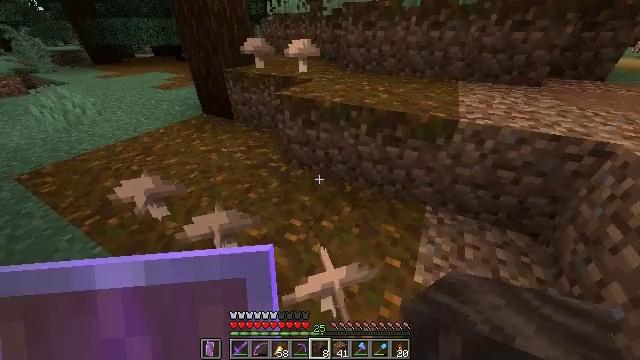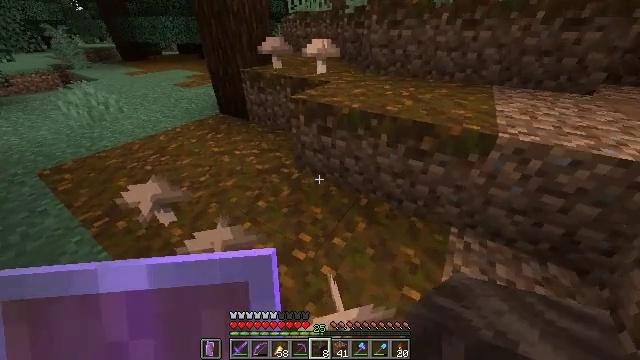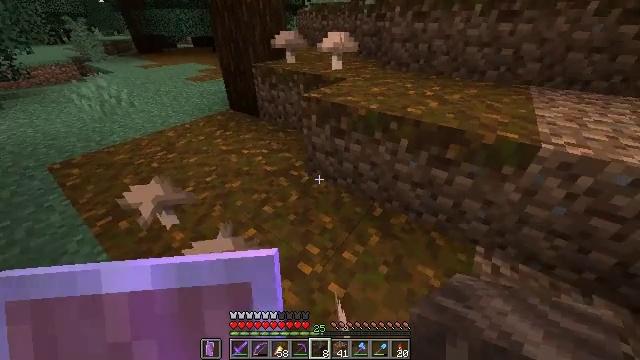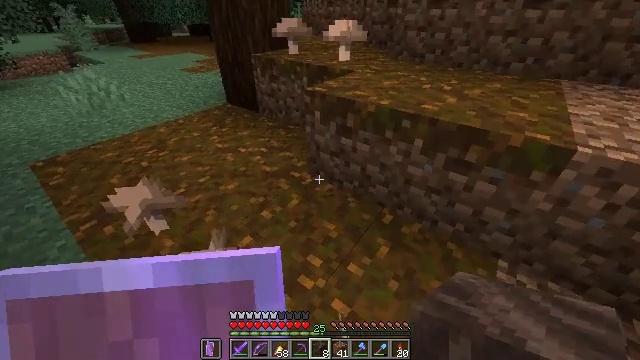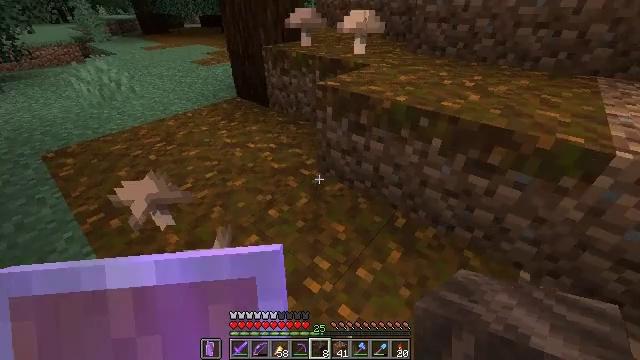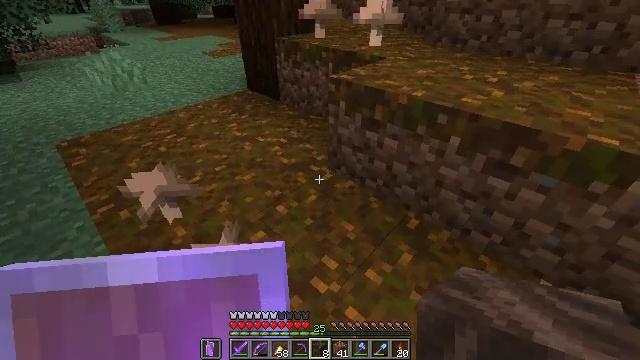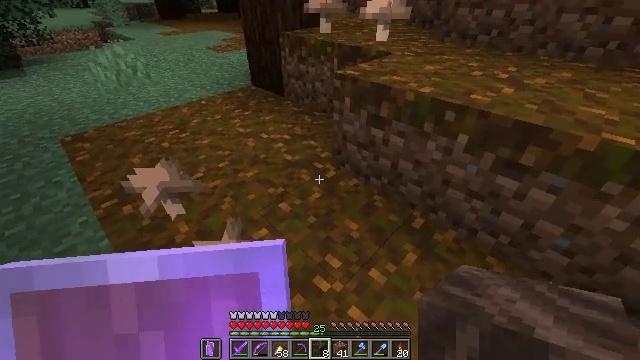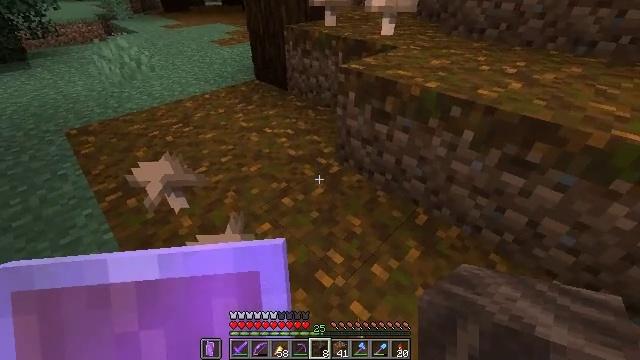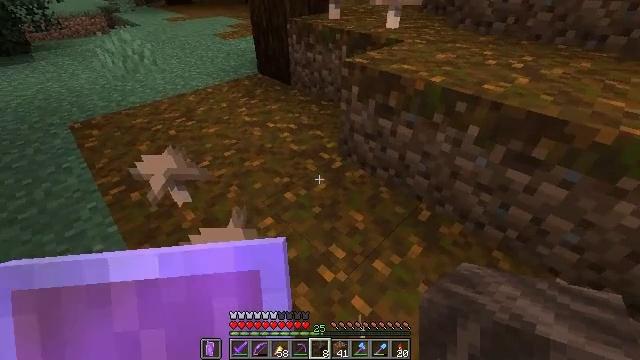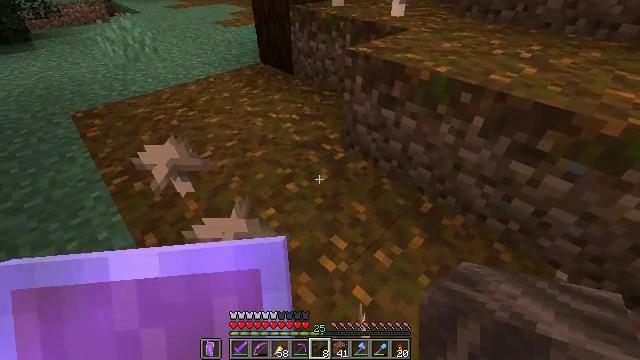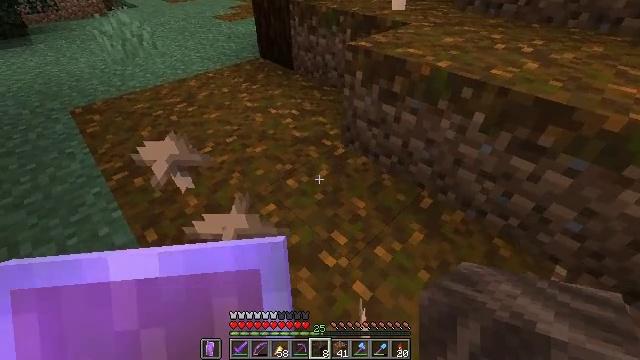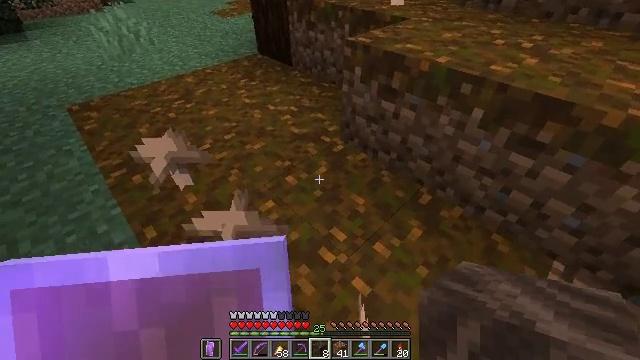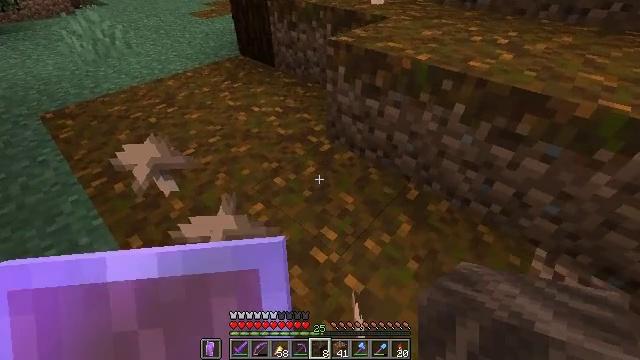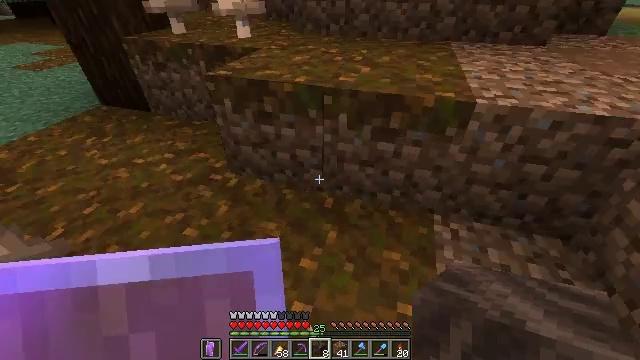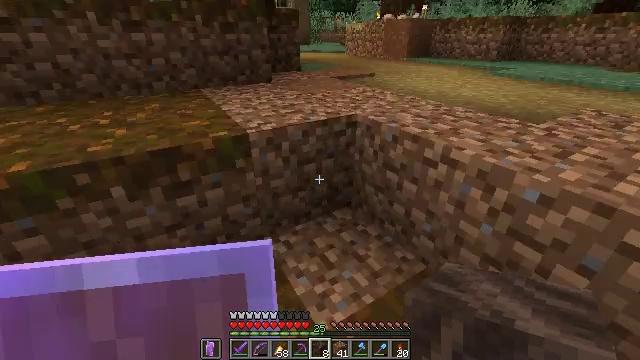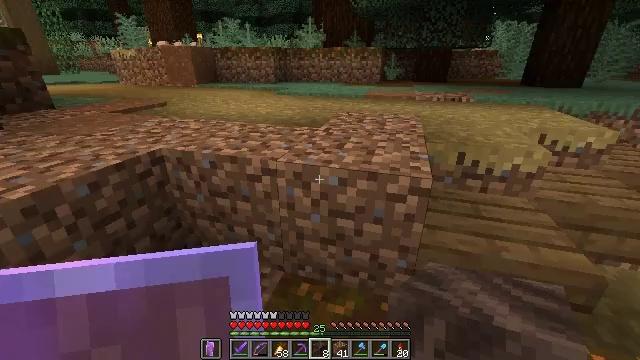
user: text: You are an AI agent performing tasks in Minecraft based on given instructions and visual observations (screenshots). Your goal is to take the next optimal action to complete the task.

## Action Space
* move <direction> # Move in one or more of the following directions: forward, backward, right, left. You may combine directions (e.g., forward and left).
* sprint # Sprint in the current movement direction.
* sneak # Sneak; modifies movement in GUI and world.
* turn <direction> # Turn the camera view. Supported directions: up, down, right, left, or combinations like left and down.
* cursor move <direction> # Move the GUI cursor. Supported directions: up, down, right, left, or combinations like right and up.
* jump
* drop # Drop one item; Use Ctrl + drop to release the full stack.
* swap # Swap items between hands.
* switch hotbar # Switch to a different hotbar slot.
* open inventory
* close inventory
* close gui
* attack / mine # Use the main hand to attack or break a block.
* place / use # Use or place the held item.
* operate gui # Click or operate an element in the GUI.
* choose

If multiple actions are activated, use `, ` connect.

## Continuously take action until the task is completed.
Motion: motion action
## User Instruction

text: Gather spruce leaves to collect foliage.
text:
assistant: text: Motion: turn left
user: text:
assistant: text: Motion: turn left
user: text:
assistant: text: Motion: turn left
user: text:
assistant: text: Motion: turn left
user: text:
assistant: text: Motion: turn left
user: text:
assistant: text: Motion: turn left
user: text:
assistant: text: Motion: turn down
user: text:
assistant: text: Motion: turn down
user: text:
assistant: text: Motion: turn down
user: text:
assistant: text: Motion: no_op
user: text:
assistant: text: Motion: no_op
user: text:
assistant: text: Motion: turn right
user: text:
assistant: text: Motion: turn right and up
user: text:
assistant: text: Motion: turn right and up
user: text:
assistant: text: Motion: turn right and up
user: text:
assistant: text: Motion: turn right and up
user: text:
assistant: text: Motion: move right
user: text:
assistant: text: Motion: move right
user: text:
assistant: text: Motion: move right
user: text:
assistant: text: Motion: move forward and move right
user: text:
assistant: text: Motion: move forward and move right
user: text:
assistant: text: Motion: move forward and move right, turn right
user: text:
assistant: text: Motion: move forward and move right, turn right
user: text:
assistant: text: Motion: move forward and move right, turn right
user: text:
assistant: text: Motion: move forward and move right
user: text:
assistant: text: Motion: move forward and move right
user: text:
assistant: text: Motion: move forward and move right
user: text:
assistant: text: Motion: move forward and move right
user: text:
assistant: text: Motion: move forward and move right, sprint
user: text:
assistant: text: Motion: move forward and move right, sprint, turn left